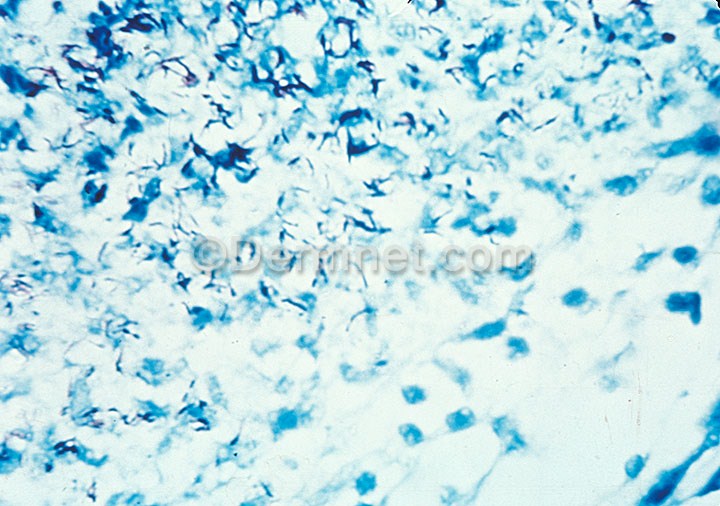
Disease: Cellulitis Impetigo and other Bacterial Infections